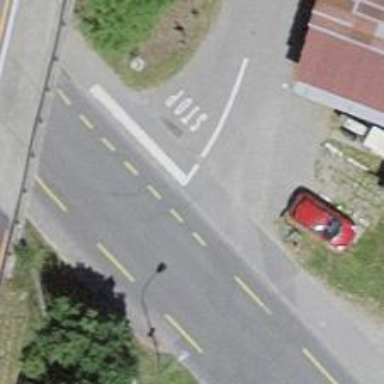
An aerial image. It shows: Stop road.